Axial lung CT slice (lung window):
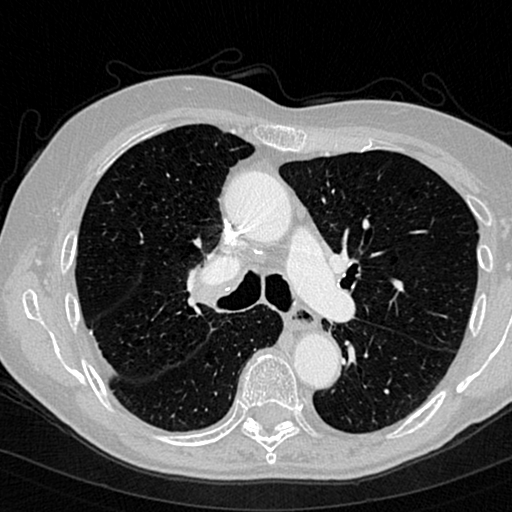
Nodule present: no